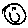
Label: smiley face